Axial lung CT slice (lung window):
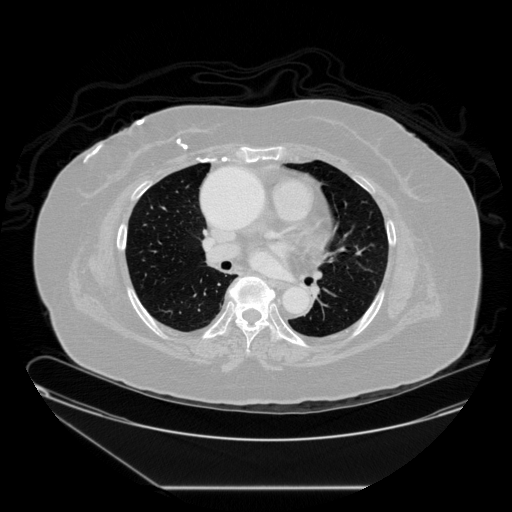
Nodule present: no